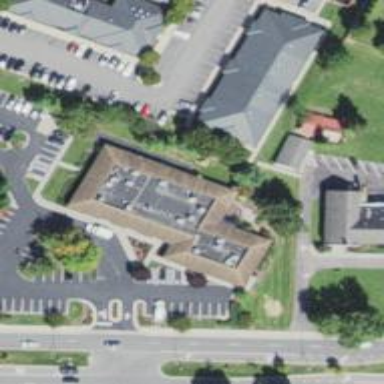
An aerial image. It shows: Office building.